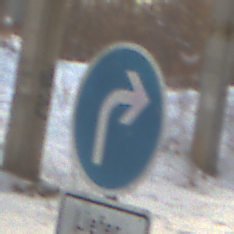
Verkehrszeichen: VorgeschriebeneFahrtrichtungRechts
Zusatzzeichen unten: BesondereFahrzeugeUndTransportgueter5
Umgebung: Roofed, Suburban
Tageszeit: MorningAfternoon
Wetter: PartlyCloudy
Licht: Natural
Jahreszeit: Winter
Kontrast: LowContrast